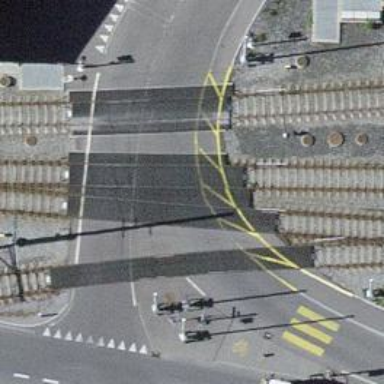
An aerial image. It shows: Level crossing with double half barrier.